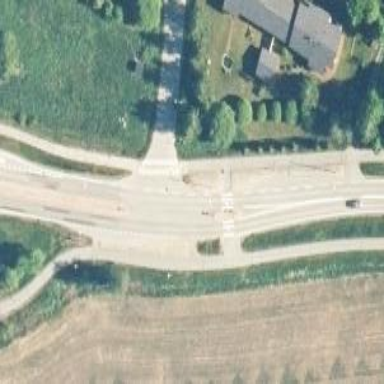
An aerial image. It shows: Tertiary road with separate asphalt surfaces for sidewalks and cycleway.